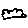
Label: cloud